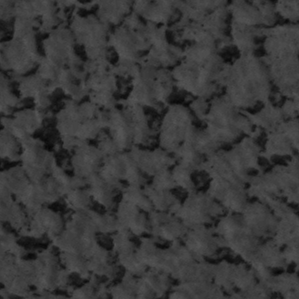
Label: frost